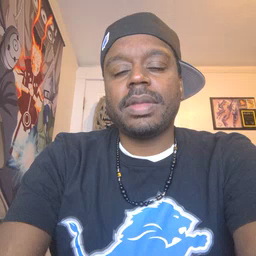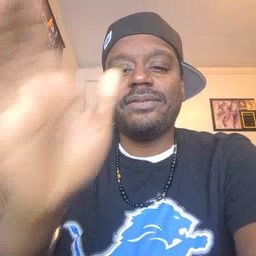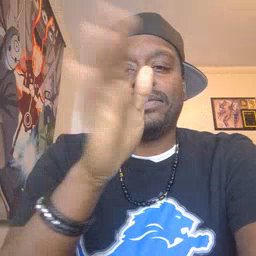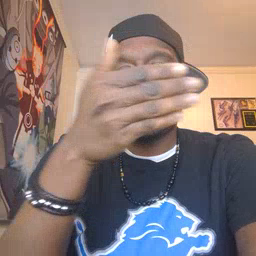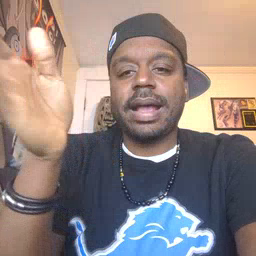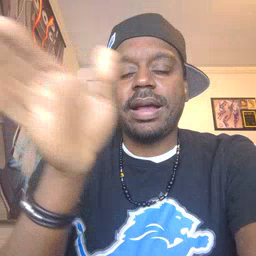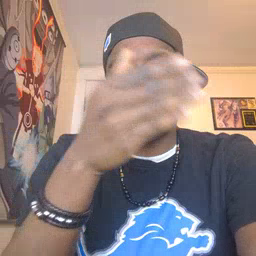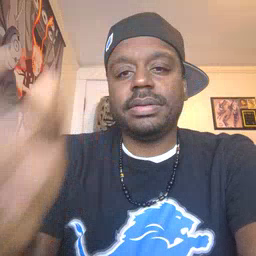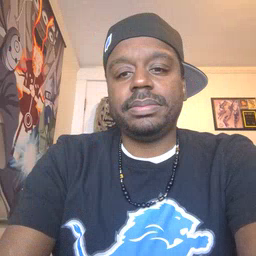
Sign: flag